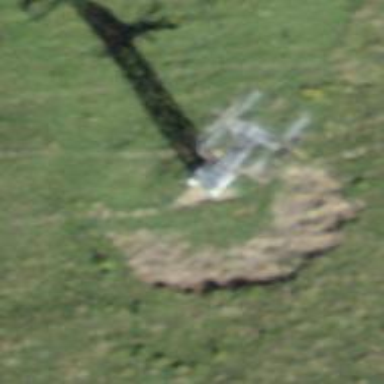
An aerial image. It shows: Pylon used for aerialway.